Interaction volume radius: 5 \u00c5
Interaction volume height: 25 \u00c5
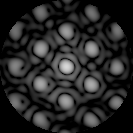
Disorder parameter: 0.3089